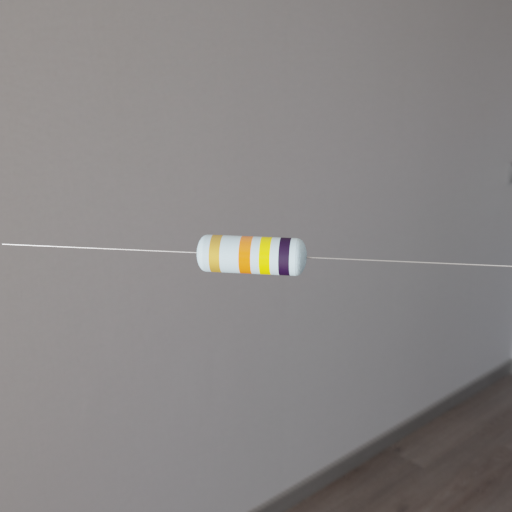
Resistor colour bands (in order): gold, orange, yellow, black